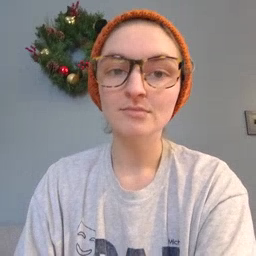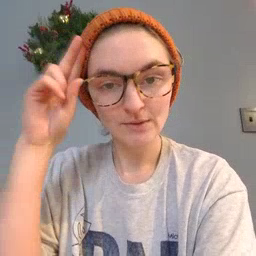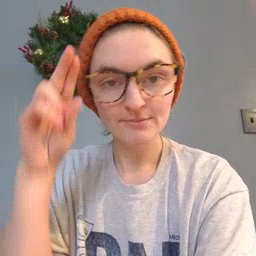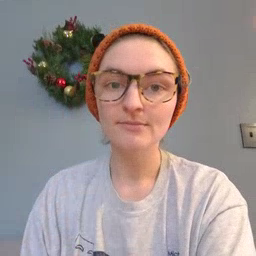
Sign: uncle